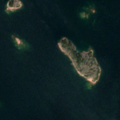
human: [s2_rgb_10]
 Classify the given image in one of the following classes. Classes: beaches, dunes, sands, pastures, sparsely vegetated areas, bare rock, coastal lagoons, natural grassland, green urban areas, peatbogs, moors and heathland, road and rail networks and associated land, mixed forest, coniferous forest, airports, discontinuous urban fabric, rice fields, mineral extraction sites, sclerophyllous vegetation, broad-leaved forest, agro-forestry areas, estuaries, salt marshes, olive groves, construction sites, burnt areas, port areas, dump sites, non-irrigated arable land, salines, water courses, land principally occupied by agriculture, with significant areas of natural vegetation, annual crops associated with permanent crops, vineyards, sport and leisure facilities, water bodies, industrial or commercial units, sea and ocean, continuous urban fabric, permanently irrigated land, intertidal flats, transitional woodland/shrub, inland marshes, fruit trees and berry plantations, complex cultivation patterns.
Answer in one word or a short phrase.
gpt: sea and ocean